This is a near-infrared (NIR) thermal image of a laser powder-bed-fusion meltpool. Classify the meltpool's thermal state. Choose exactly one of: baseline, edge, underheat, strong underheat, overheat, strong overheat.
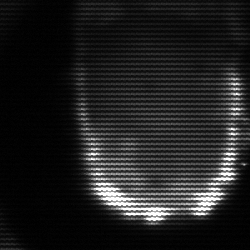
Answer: baseline